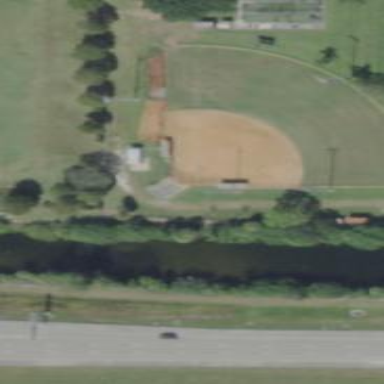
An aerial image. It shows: Chain-link fence surrounding baseball pitch.